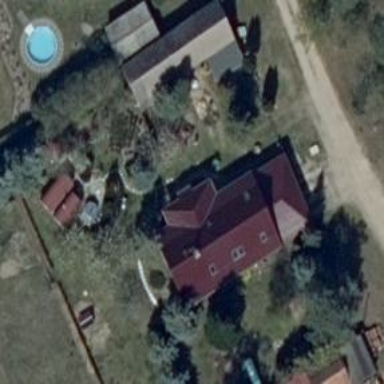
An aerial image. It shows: House with gabled roof oriented along the structure.